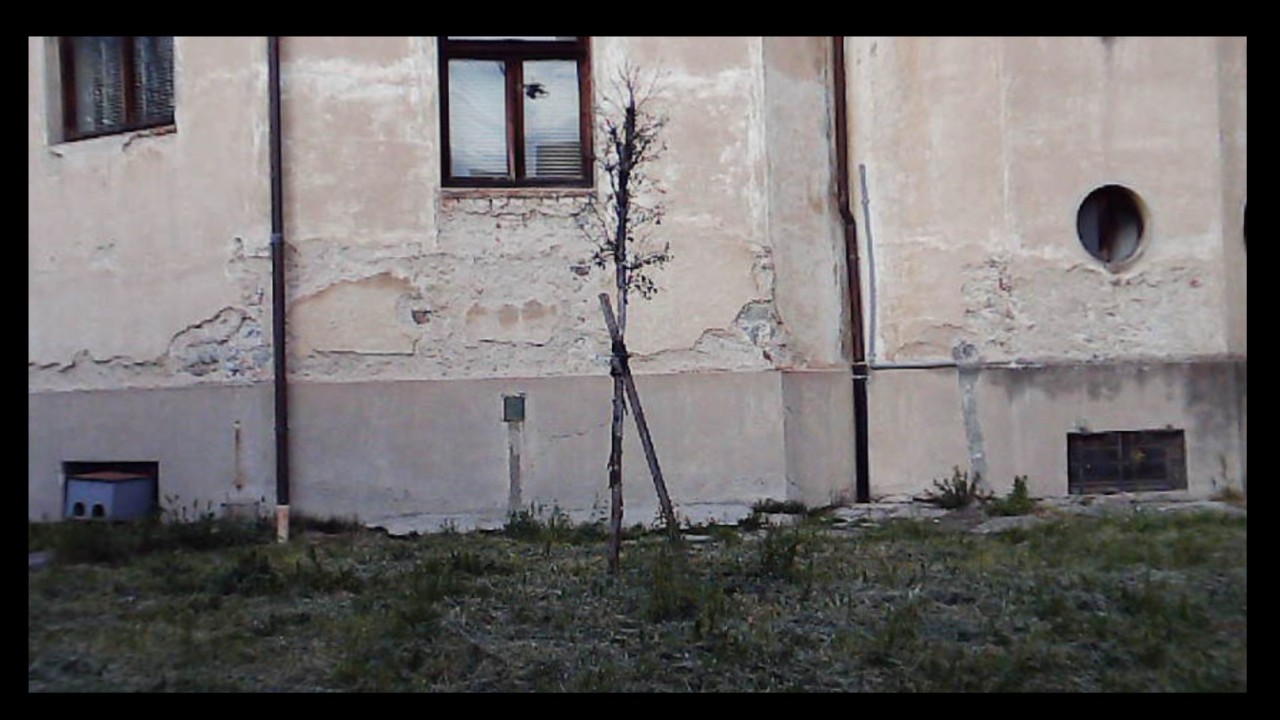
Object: DarwinFPV cineape20